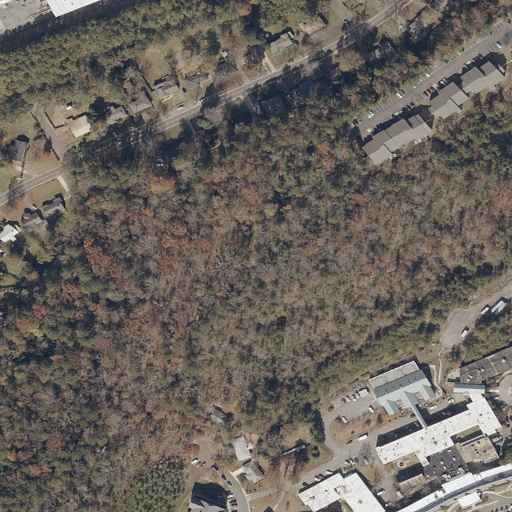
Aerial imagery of ridge(s) in Alabama named Sandstone Ridge containing deciduous forest, low intensity development, medium intensity development, mixed forest, open development, high intensity development, evergreen forest, and pasture